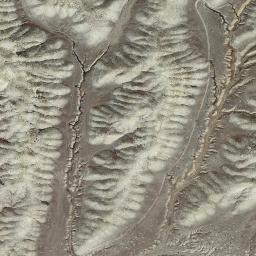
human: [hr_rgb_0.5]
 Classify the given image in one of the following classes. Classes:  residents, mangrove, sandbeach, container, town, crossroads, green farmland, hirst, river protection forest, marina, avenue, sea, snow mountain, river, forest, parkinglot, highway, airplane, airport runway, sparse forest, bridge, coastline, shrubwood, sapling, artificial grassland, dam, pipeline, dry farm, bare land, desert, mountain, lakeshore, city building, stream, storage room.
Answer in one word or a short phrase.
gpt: mountain